Question: My question seems to be very much related to <URL> But it does not provide a working solution.
I have developed an applet deployed using JWS/JNLP. It starts with showing "NEW GAME" dialog.
'''
private class NewGameDialog extends CustomDialog implements ActionListener {
...
public NewGameDialog () {
super(topContainer, "NEW GAME", modalityType);
System.out.println(topContainer + " " + modalityType);
//prints JApplet and DOCUMENT_MODAL
...
'''
'CustomDialog' just extends 'JDialog':
'''
public class CustomDialog extends JDialog implements WindowListener {
public CustomDialog(Container cont, String title, ModalityType modalityType) {
super(windowForComponent(cont), title, modalityType);
}
public static Window windowForComponent(Component c) {
if (c instanceof Window) return (Window) c;
return SwingUtilities.windowForComponent(c);
}
...
'''
This is how 'JDialog' is invoked from a GUI class:
'''
public void requestNewGame () {
SwingUtilities.invokeLater(new Runnable() {
@Override
public void run() {
NewGameDialog dialog = new NewGameDialog();
dialog.setVisible(true);
}
});
}
'''

I have used different types of modality described in <URL>. The goal is to hide 'JDialog' when user switches to another tab in browser. But none of options does not seems to work. The dialog keeps floating above all tabs.
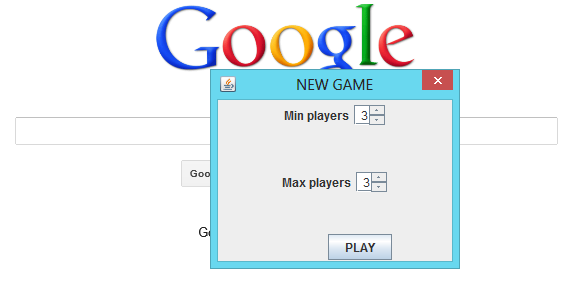
Answer: This works on the presumption that the parent component changes location on screen when the tab changes. E.G.
'''
JDialog.getParent().getLocationOnScreen()
'''
### Tested & seen to work in:
- -
### Fails in:
-
Using the other 'Dialog.ModalityType' values other than 'MODELESS' either denied access to browser tabs or caused security exceptions.
'''
import java.awt.*;
import java.awt.event.*;
import javax.swing.*;
public class DialogApplet extends JApplet {
@Override
public void init() {
Runnable r = new Runnable() {
@Override
public void run() {
initGUI();
}
};
SwingUtilities.invokeLater(r);
}
public void initGUI() {
JButton b = new JButton("Show Dialog");
ActionListener listener = new ActionListener() {
@Override
public void actionPerformed(ActionEvent ae) {
showDialog();
}
};
b.addActionListener(listener);
add(b);
}
private JDialog d;
JTextArea output;
int currentX = -1;
Timer timer;
public void showDialog() {
if (d==null) {
output = new JTextArea(5,20);
Window w = SwingUtilities.windowForComponent(this);
d = new JDialog(w, "Dialog", Dialog.ModalityType.MODELESS);
//Dialog.ModalityType.TOOLKIT_MODAL); //security
//Dialog.ModalityType.DOCUMENT_MODAL);
//Dialog.ModalityType.APPLICATION_MODAL);
d.add(output, BorderLayout.CENTER);
ActionListener al = new ActionListener() {
@Override
public void actionPerformed(ActionEvent ae) {
StringBuilder sb = new StringBuilder();
sb.append("parent location: " +
d.getParent().getLocation() + "
");
sb.append("parent location - screen: " +
d.getParent().getLocationOnScreen() + "
");
System.out.print(sb.toString());
output.setText(sb.toString());
if (currentX>-1 &&
currentX!=d.getParent().getLocationOnScreen().getX()
) {
System.out.println( "Goodbye world!" );
d.setVisible(false);
timer.stop();
}
}
};
timer = new Timer(1000, al);
d.pack();
d.setLocationRelativeTo(d.getParent());
}
currentX = (int)d.getParent().getLocationOnScreen().getX();
timer.start();
d.setVisible(true);
}
}
'''
## Java Script
Perhaps instead look to JS for this. The trick seems to be in detecting the HTML window focus/blur events. E.G. as detailed in answers to:
- <URL>
Obviously when JS Detects tab change, we would have it call a method in the applet such as 'tabVisible()' or 'tabHidden()' to do the appropriate action with the dialog.